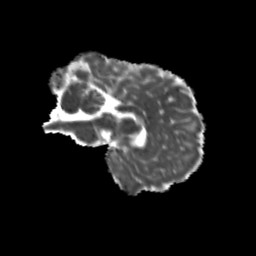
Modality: MD
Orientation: sagittal
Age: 10
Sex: male
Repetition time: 9.5 s
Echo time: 0.089 s